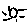
Label: sun